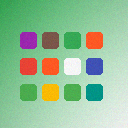
Screen state: on